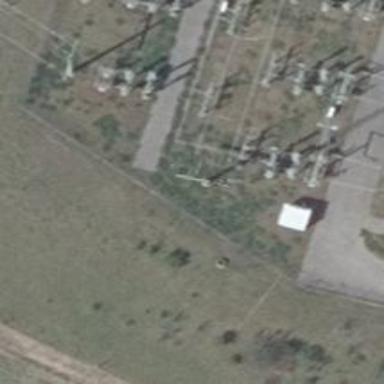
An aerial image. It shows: Transformer on power line.